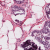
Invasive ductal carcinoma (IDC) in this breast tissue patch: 0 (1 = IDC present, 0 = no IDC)